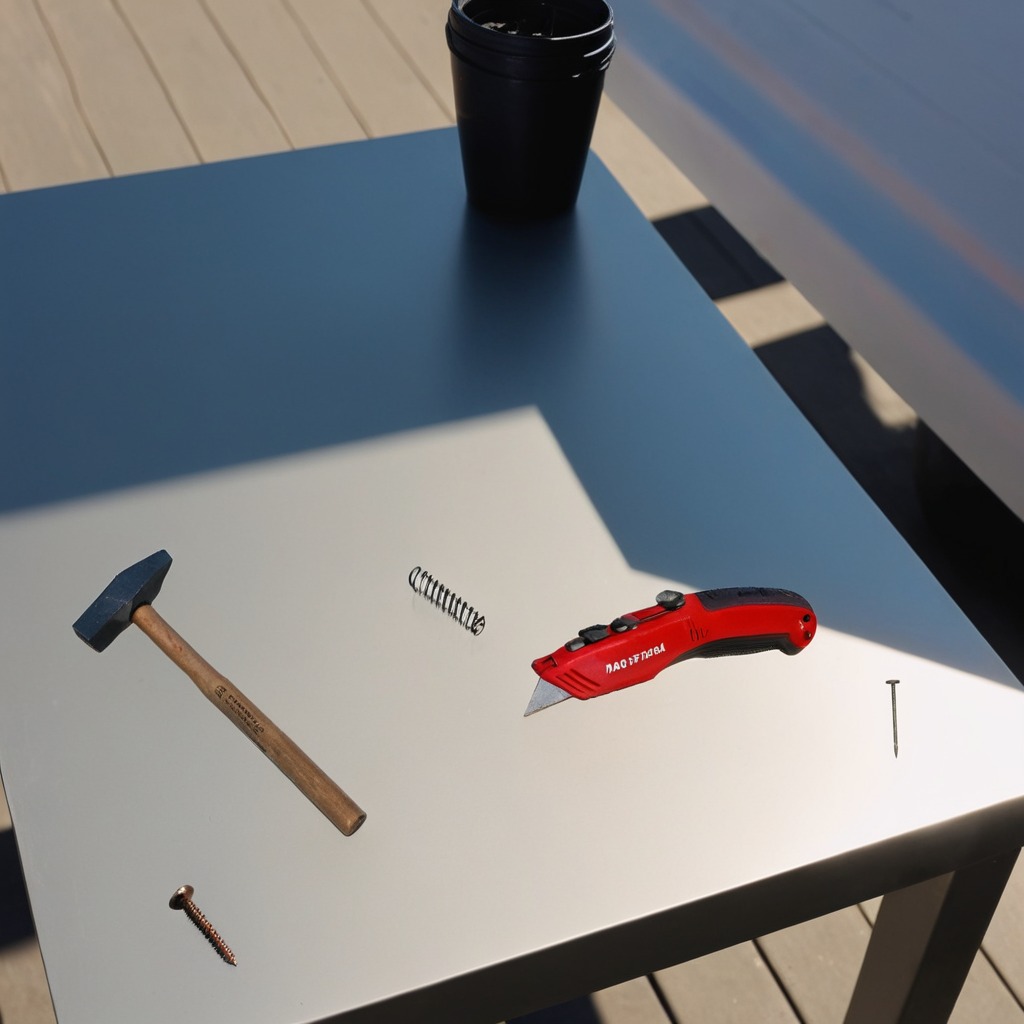
A utility knife, a metal machine screw, an iron nail, a hammer, and a coiled metal spring are lying on the table.